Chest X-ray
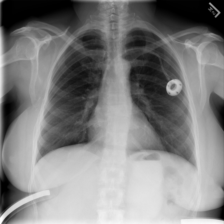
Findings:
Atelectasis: negative
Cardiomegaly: negative
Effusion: negative
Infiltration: negative
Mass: negative
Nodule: negative
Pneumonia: negative
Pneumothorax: negative
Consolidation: negative
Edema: negative
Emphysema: negative
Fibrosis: negative
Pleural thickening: negative
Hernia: negative